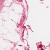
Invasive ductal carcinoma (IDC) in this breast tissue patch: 0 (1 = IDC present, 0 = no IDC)